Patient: sex M, age 65
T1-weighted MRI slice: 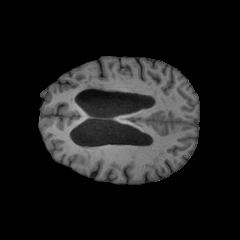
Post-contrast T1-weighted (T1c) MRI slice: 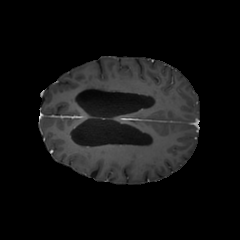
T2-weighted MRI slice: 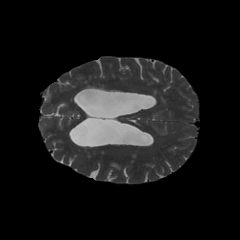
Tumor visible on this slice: no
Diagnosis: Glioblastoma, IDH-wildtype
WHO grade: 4